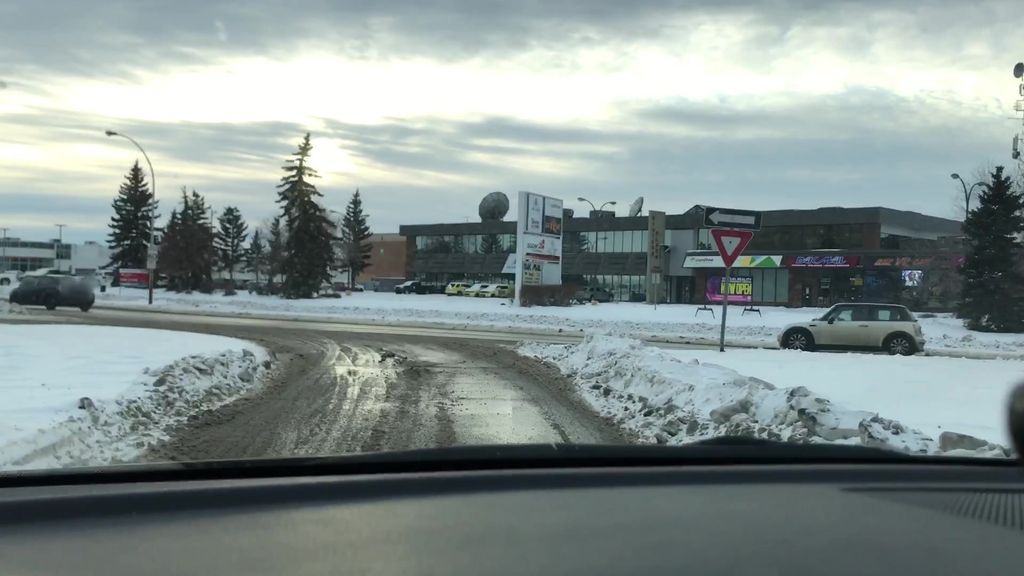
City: edmonton